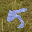
Label: 5